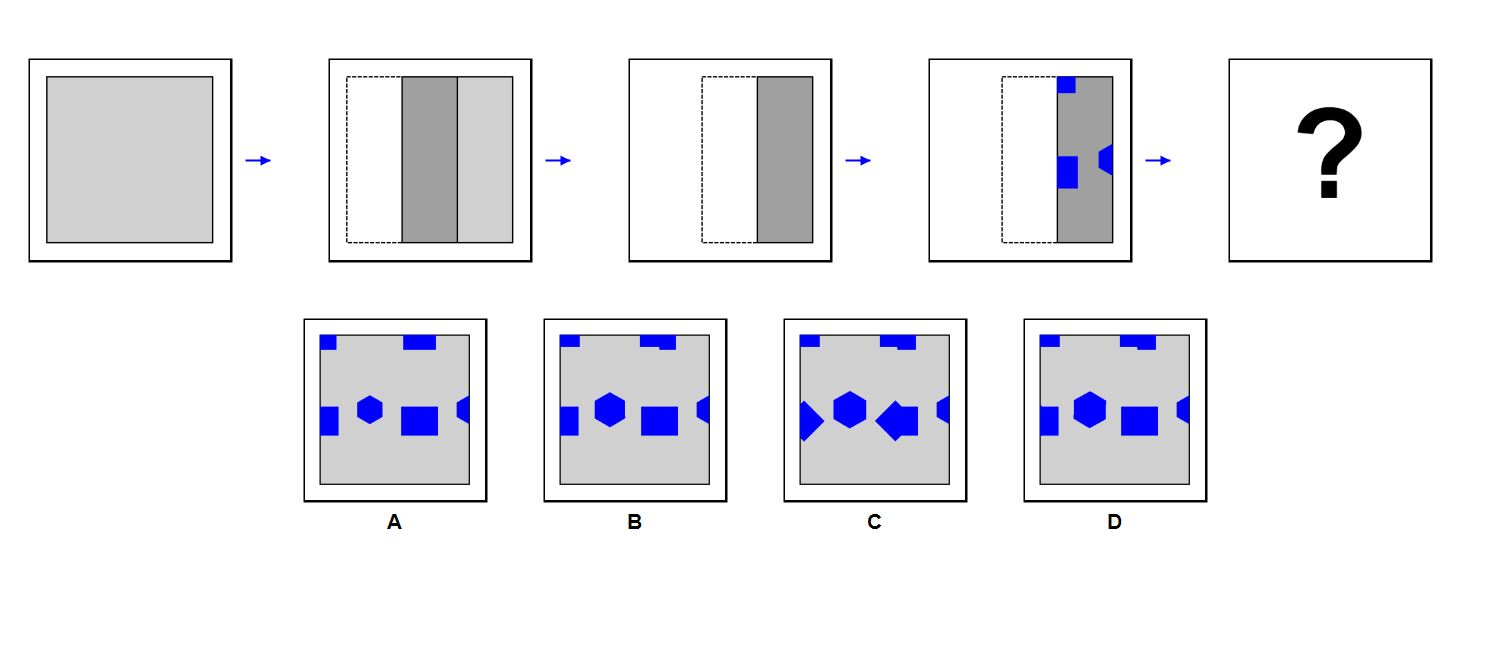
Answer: A